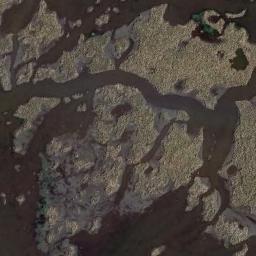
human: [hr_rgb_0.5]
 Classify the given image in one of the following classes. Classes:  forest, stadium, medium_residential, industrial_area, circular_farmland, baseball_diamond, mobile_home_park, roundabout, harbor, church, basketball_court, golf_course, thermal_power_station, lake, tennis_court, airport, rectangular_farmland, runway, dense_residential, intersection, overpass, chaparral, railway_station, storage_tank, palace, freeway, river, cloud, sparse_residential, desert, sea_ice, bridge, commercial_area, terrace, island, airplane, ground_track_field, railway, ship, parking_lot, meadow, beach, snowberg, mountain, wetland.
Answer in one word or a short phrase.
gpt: wetland